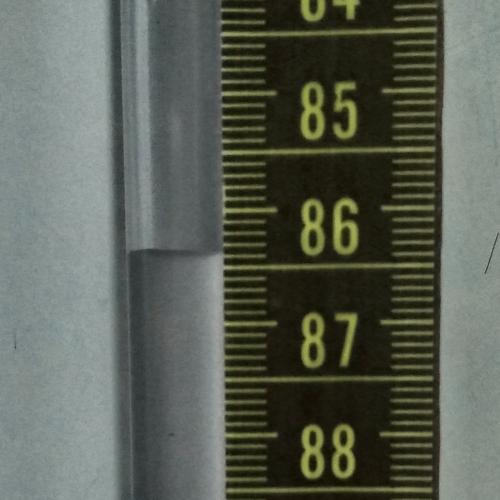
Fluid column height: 86.4 cm